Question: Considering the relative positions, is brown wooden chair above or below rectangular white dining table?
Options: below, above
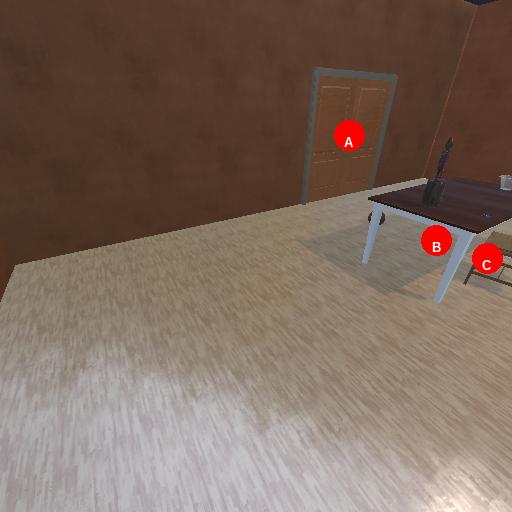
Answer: below